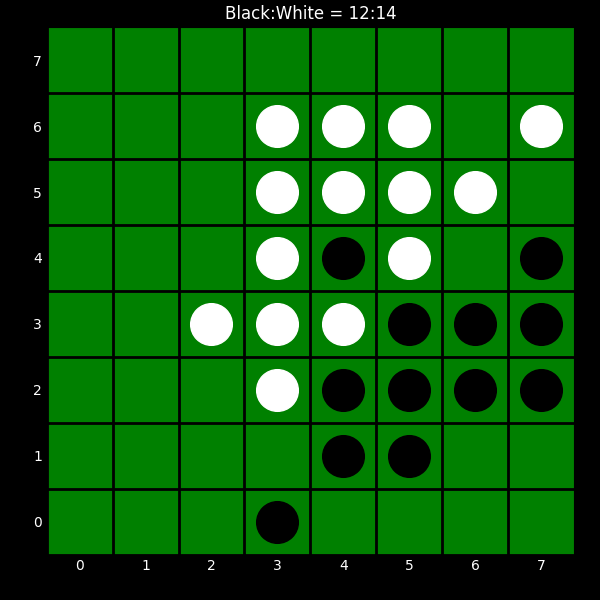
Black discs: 12
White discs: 14